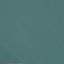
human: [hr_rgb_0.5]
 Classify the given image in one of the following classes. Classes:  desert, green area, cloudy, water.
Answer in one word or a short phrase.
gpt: water